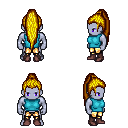
a pixel art fantasy rpg character, male body template, dark elf, purple skin, teal sleeveless shirt, gold greaves, blonde extra-long topknot hairstyle, maroon shoes, four views (front, back, left, right), 2x2 character sprite sheet, small pixel art, hard edges, no anti-aliasing